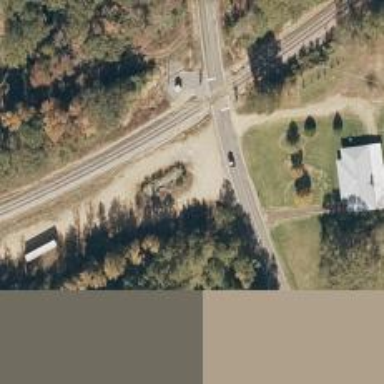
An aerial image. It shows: Railway service station.